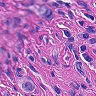
Metastatic tissue present: yes